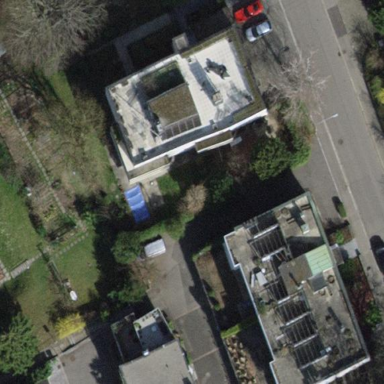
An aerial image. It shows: Building with apartments and flat roof.